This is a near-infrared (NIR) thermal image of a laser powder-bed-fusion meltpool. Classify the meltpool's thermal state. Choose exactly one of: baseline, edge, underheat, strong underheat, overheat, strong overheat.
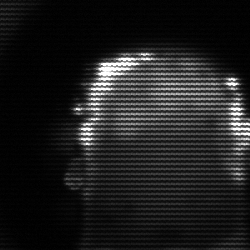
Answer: baseline